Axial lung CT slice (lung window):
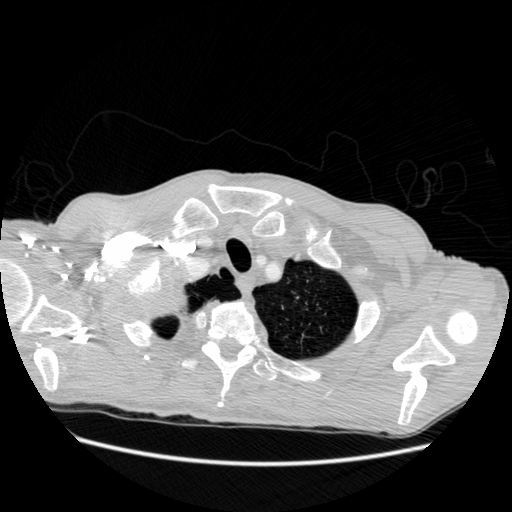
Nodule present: no